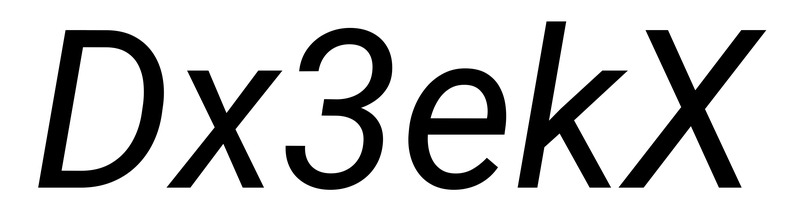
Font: Roboto-Italic_Italic